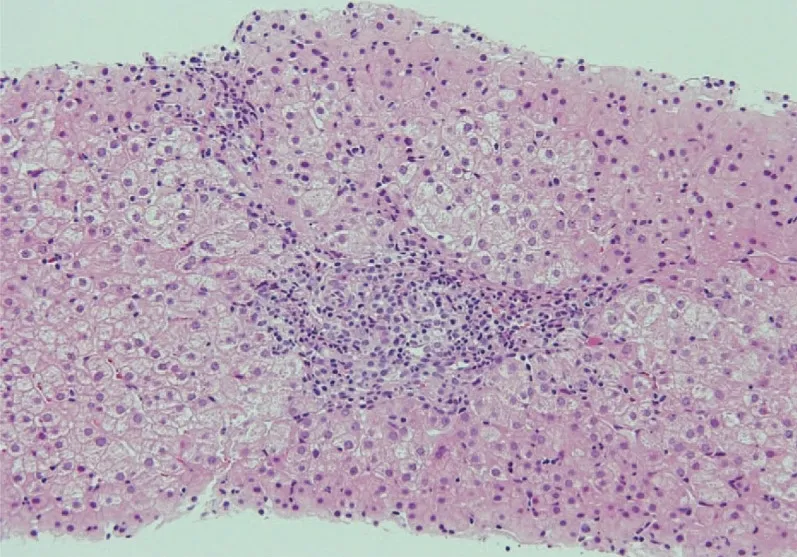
Liver biopsy. The photomicrographs represent liver tissue stained with hematoxylin-eosin stains. There was slight inflammation and lymphocyte invasion in the portal region. The diagnosis was chronic B-type hepatitis and the grade of severity was A1F0. x100.
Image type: pathology (h&e)